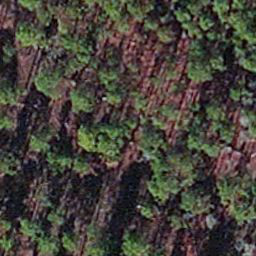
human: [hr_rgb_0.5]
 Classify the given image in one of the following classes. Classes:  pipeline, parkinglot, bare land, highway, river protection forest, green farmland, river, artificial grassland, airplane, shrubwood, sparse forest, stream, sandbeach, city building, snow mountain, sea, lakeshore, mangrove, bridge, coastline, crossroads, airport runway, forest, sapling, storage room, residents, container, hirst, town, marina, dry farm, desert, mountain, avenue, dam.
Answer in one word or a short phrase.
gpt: sapling